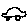
Label: car